Question: i try to get some data via WCF. I created below app.config. But i face to face below

Large png:
<URL>
'''
<?xml version="1.0" encoding="utf-8"?>
<configuration>
<system.web>
<compilation debug="true" />
</system.web>
<!-- When deploying the service library project, the content of the config file must be added to the host's
app.config file. System.Configuration does not support config files for libraries. -->
<system.serviceModel>
<services>
<service name="WcfServiceLibrary.OnDomainModels.Message">
<endpoint address="http://127.0.0.1:8731/MessageSrv" binding="wsHttpBinding" contract="WcfServiceLibrary.OnDomainModels.IData">
<identity>
<dns value="127.0.0.1" />
</identity>
</endpoint>
<!--<endpoint address="mex" binding="mexHttpBinding" contract="IMetadataExchange" />-->
<host>
<baseAddresses>
<add baseAddress="http://127.0.0.1:8731/Design_Time_Addresses/WcfServiceLibrary.OnDomainModels/Message/" />
</baseAddresses>
</host>
</service>
</services>
<behaviors>
<serviceBehaviors>
<behavior name="WcfServiceLibrary.OnDomainModels.MessageBehavior">
<!-- To avoid disclosing metadata information,
set the value below to false and remove the metadata endpoint above before deployment -->
<serviceMetadata httpGetEnabled="True" />
<!-- To receive exception details in faults for debugging purposes,
set the value below to true. Set to false before deployment
to avoid disclosing exception information -->
<serviceDebug includeExceptionDetailInFaults="False" />
</behavior>
</serviceBehaviors>
</behaviors>
</system.serviceModel>
'''
### Error:
URL could not record. Do not have permission to access this namespace for your action C#
My WCf code:
'''
namespace WcfServiceLibrary.OnDomainModels
{
[ServiceContract]
public interface IData
{
[OperationContract]
int GetData();
}
}
public class Message : IData
{
public int GetData()
{
using (entity MaintCtx = new entity ())
{
return MaintCtx.NonRoutineCard.Count();
}
}
'''
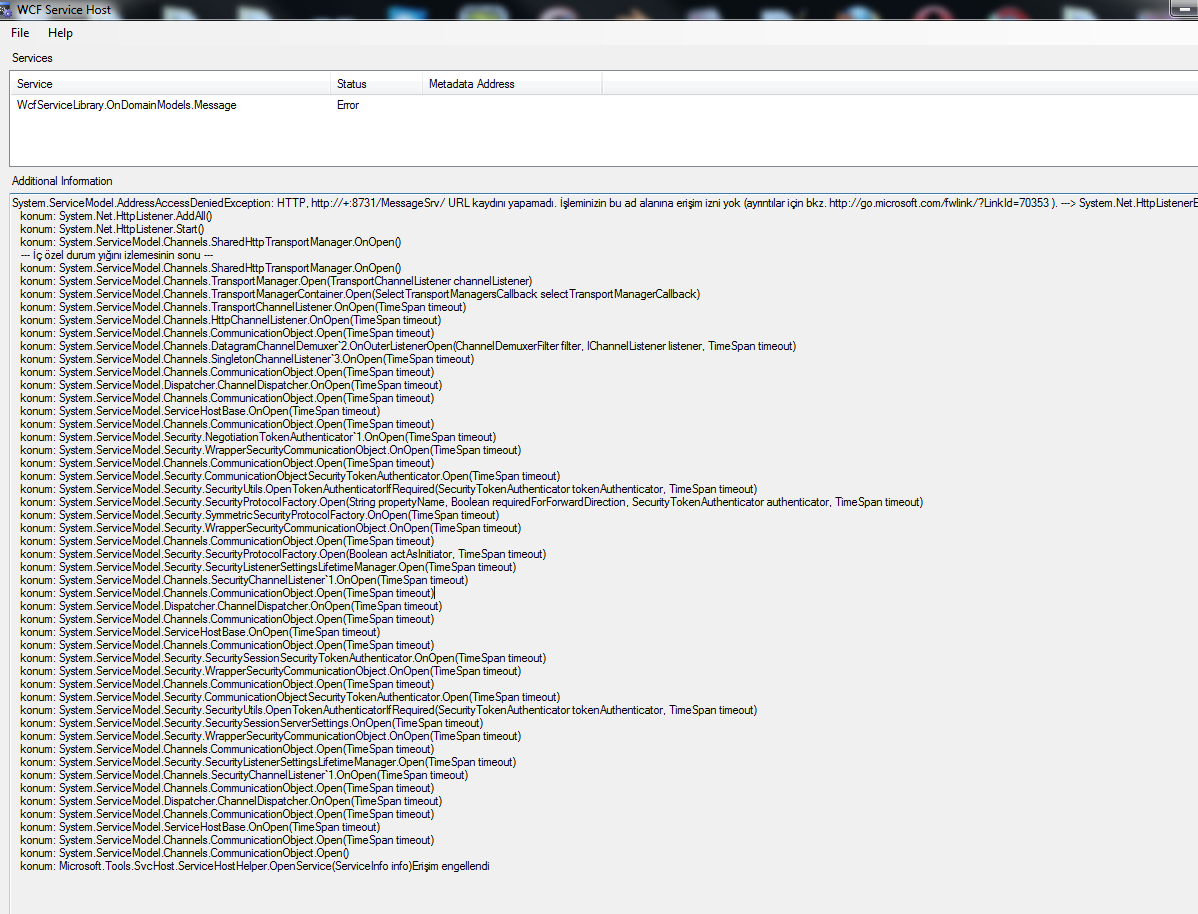
Answer: You need to give proper access the user account in which the host is running under. Use netsh form the command prompt
<URL>
You can run visual studio as admin but this does not always work. I had many issues with this on Windows 7.